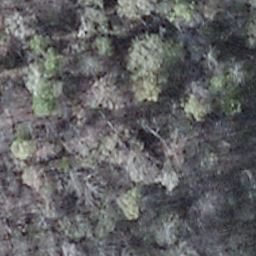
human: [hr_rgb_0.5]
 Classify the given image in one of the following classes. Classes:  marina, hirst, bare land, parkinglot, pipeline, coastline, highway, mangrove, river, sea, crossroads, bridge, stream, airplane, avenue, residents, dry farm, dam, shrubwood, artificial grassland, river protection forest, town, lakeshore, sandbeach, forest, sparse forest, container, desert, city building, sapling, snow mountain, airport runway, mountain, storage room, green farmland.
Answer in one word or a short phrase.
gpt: shrubwood